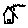
Label: house